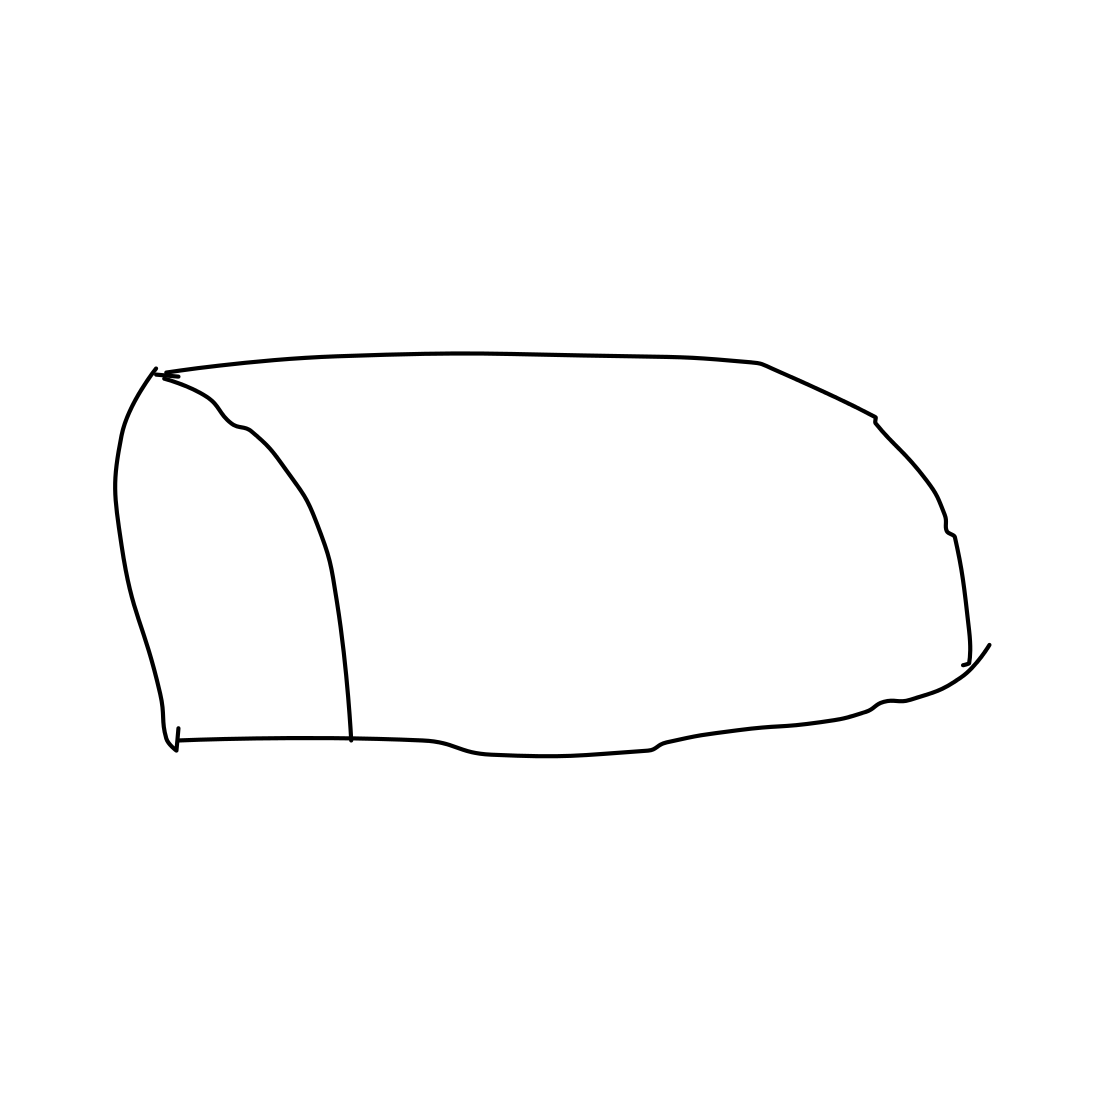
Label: bread